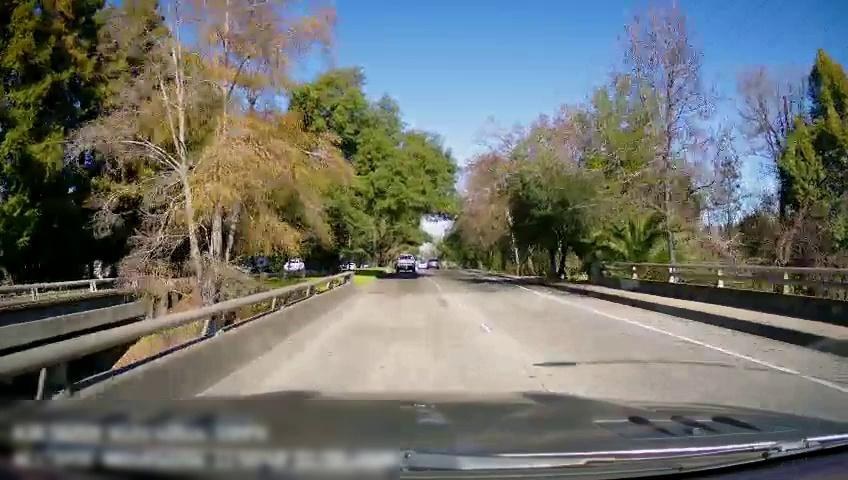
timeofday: Day
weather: Sunny
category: Drivable Space
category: Vehicles | SUV
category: Vehicles | Truck
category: Vehicles | Car
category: Lanes | Current Lane
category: Lanes | Alternate Lane